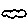
Label: cloud